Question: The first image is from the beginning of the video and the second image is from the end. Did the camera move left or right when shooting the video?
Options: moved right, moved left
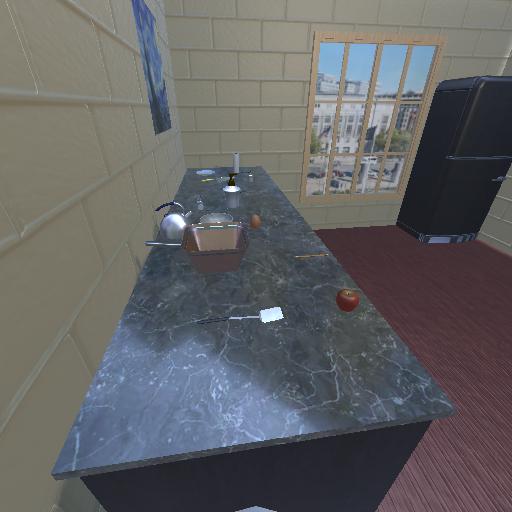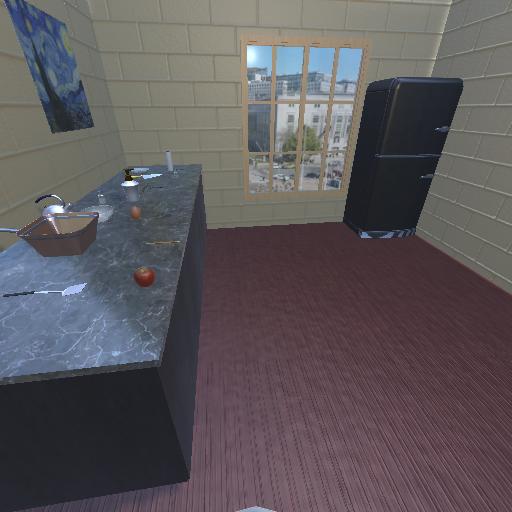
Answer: moved right